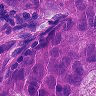
Metastatic tissue present: yes